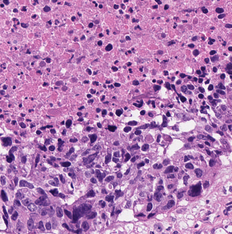
Tumor epithelial tissue: yes
Tumor-associated stroma tissue: yes
Normal tissue: no